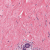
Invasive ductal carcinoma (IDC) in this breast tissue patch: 0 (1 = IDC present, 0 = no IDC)